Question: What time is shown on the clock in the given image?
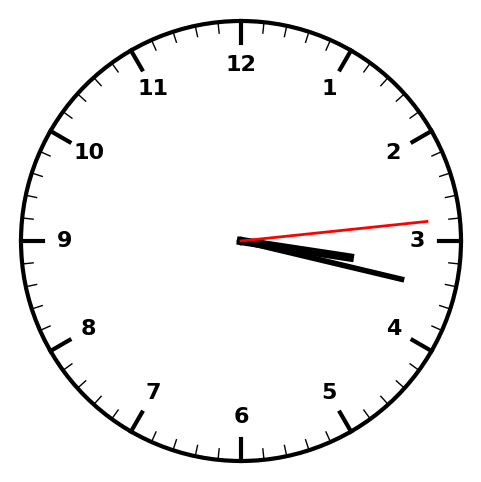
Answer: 03:17:14